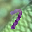
Label: 7